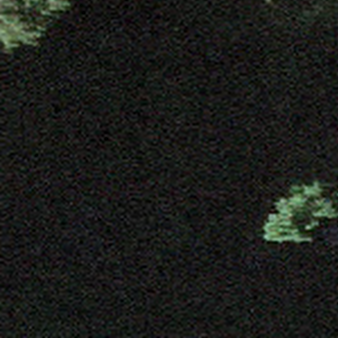
Label: other